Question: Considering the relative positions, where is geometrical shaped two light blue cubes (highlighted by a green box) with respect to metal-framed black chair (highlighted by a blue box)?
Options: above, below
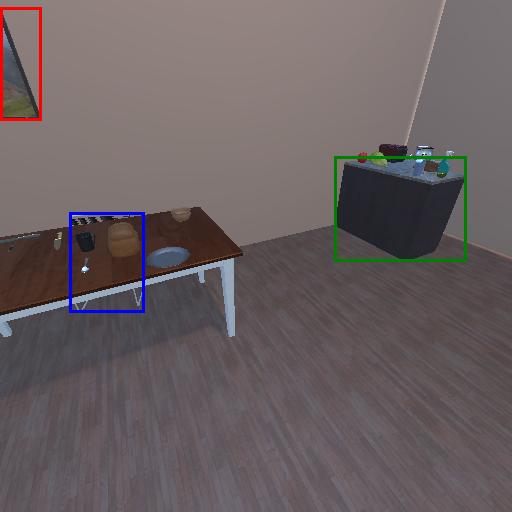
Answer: above